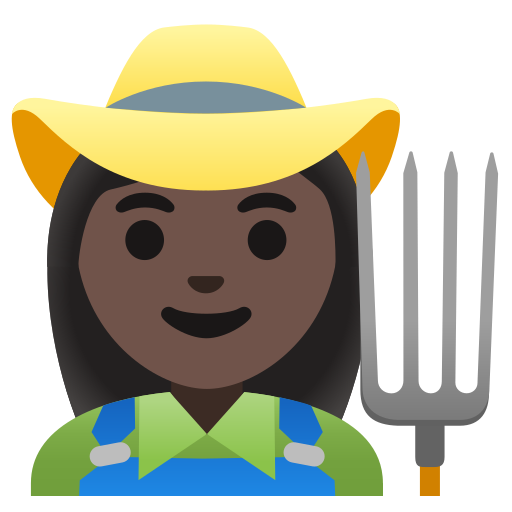
Emoji: 👩🏿‍🌾